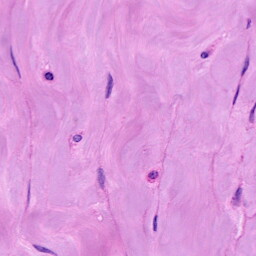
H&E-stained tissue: Breast